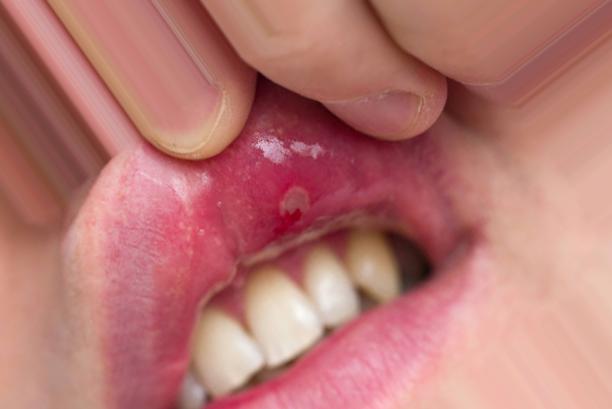
Condition: Mouth Ulcer